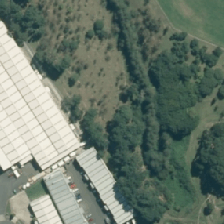
Land cover: urban_parkland